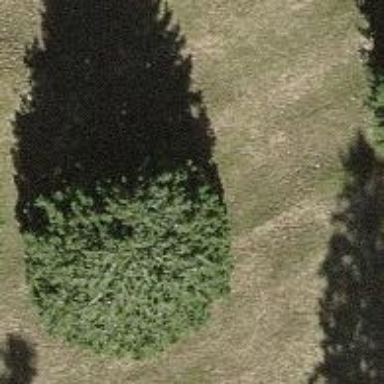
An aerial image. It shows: Beautiful tree in nature.